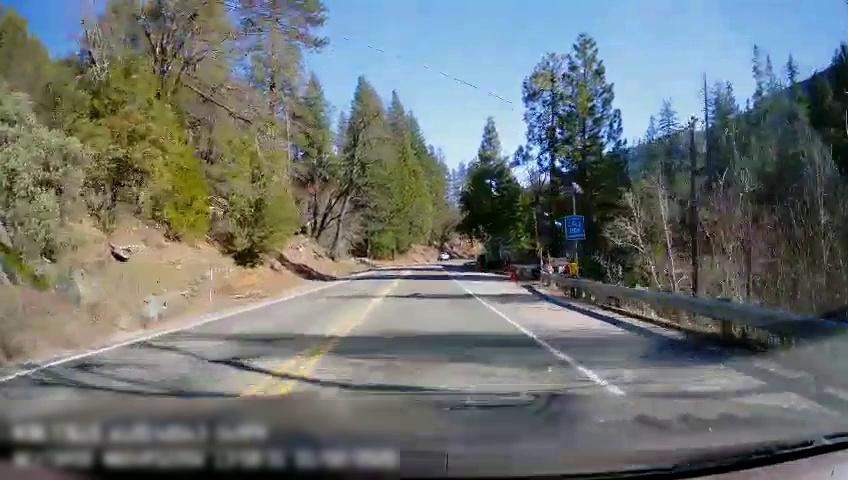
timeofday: Day
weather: Sunny
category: Drivable Space
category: Drivable Space
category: Vehicles | Truck
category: Lanes | Opposite Lane
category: Lanes | Current Lane
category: Lanes | Opposite Lane
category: Lanes | Current Lane
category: Traffic | Signs